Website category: book
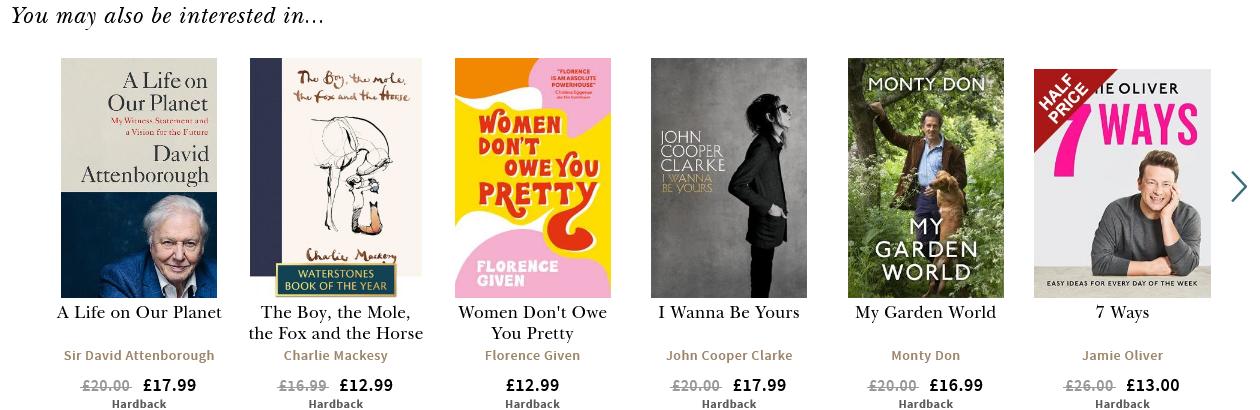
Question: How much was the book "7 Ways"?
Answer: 13.00

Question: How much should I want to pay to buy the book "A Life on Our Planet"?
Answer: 17.99

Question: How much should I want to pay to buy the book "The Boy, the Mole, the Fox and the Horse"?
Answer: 12.99

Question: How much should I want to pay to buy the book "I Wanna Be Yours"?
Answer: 17.99

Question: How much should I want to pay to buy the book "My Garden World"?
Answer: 16.99

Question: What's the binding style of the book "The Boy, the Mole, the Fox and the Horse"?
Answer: Hardback

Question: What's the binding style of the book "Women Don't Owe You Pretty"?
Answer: Hardback

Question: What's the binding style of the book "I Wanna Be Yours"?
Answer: Hardback

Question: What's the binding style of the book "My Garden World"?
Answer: Hardback

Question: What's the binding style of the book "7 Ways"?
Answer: Hardback

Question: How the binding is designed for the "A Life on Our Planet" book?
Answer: Hardback

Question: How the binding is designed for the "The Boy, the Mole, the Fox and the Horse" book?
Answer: Hardback

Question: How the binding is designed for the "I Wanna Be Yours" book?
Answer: Hardback

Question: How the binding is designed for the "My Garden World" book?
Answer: Hardback

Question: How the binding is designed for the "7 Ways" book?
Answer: Hardback

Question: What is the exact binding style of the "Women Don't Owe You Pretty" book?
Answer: Hardback

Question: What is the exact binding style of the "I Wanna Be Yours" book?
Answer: Hardback

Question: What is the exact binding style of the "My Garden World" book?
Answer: Hardback

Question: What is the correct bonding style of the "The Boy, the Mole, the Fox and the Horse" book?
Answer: Hardback

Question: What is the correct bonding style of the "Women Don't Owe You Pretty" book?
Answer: Hardback

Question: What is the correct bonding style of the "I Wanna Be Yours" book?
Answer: Hardback

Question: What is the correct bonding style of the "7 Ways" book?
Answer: Hardback

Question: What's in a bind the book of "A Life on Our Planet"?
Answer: Hardback

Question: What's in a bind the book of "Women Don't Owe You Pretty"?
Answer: Hardback

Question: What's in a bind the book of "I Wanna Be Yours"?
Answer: Hardback

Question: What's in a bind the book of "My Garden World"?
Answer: Hardback

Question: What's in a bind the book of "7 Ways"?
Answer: Hardback

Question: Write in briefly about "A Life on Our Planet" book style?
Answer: Hardback

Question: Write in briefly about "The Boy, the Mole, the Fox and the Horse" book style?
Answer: Hardback

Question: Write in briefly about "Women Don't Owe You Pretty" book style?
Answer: Hardback

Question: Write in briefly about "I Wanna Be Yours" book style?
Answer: Hardback

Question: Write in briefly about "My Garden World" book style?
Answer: Hardback

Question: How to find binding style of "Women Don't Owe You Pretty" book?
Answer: Hardback

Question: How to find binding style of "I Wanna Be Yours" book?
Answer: Hardback

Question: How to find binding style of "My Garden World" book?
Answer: Hardback

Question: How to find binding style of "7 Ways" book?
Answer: Hardback